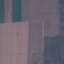
Label: AnnualCrop